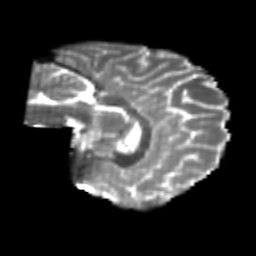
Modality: T2w
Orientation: sagittal
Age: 22
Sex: female
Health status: healthy
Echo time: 0.074 s